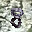
Label: 8